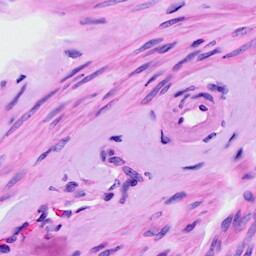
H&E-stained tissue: Ovarian